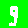
Digit: 9